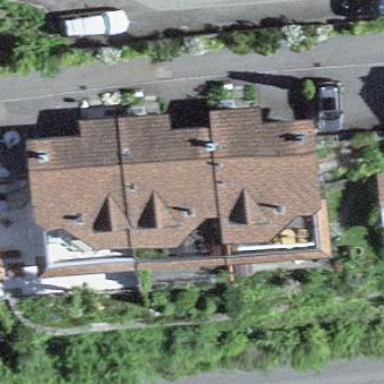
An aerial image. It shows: Terrace building.